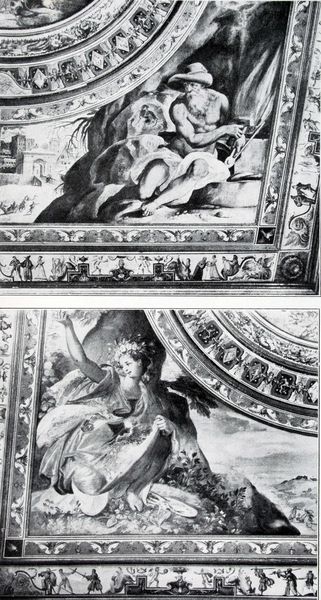
Titel: Deckenmalerei im Schlafzimmer (Details)
Standort: Landshut
Institution: Burg Trausnitz
Schlagwörter: baum, felsen, gemälde, gott, hand, mann, nackt, landschaft, menschen, sitzen, ausschnitt, blumen, frau, grau, hut, kleid, schwarz, skizze, symbol, weiss, zeichnung, dach, wiese, muster, ornament, wand, arm, barock, haarschmuck, rahmen, natur, kirche, land, figur, gewand, sitzend, decke, personen, girlande, renaissance, rund, engel, bewegt, zwei, monochrom, rand, figuren, schlacht, treppe, bordüre, detail, ornamente, verzierung, wandgemälde, stuck, stufe, stufen, podest, foto, fotografie, oben, photographie, gewölbe, fuss, burg, eckig, kloster, rechteck, religion, palast, palazzo, dom, festung, hocken, schwarz-weiss, schwert, allegorie, entwurf, personifikation, göttin, zwickel, photo, ornamental, fries, gesims, chwarz, götter, zeus, kniend, fresken, religiös, blumenkranz, heilige, deckengemälde, fresko, muscheln, merkur, kreisförmig, heilig, putten, wandbild, reproduktion, allegorien, verzierungen, ornat, photografie, winken, deckenmalerei, grotteske, übereinander, frsko, ikonen, zyklus, freske, felsgestein, narrativ, handlung, auschnitt, flussgott, schwarweiss, stucco finto, anke, eingeschrieben, grmälde, pandora, photographies, randgemälde, rankenr, zwickelfigur, zwickelfiguren, nachkt, strenzeichen